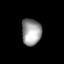
Tissue: prostate
Cell type: Fibroblasts
Senescence score: 0.7614
Nuclear area (px): 509
Mean DAPI intensity: 155.644